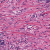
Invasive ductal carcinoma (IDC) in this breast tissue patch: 1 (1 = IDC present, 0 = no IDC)